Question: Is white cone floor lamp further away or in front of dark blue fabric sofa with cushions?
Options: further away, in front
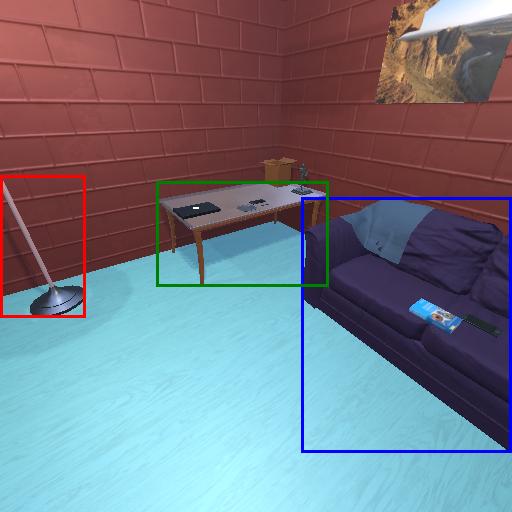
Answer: further away